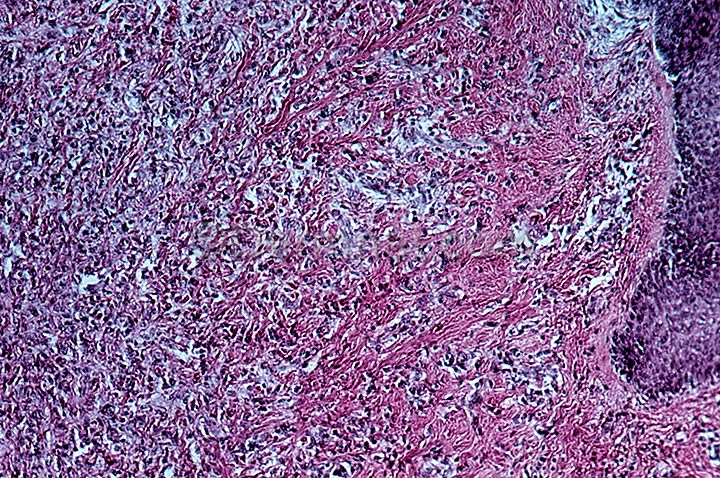
Disease: Systemic Disease